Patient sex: M
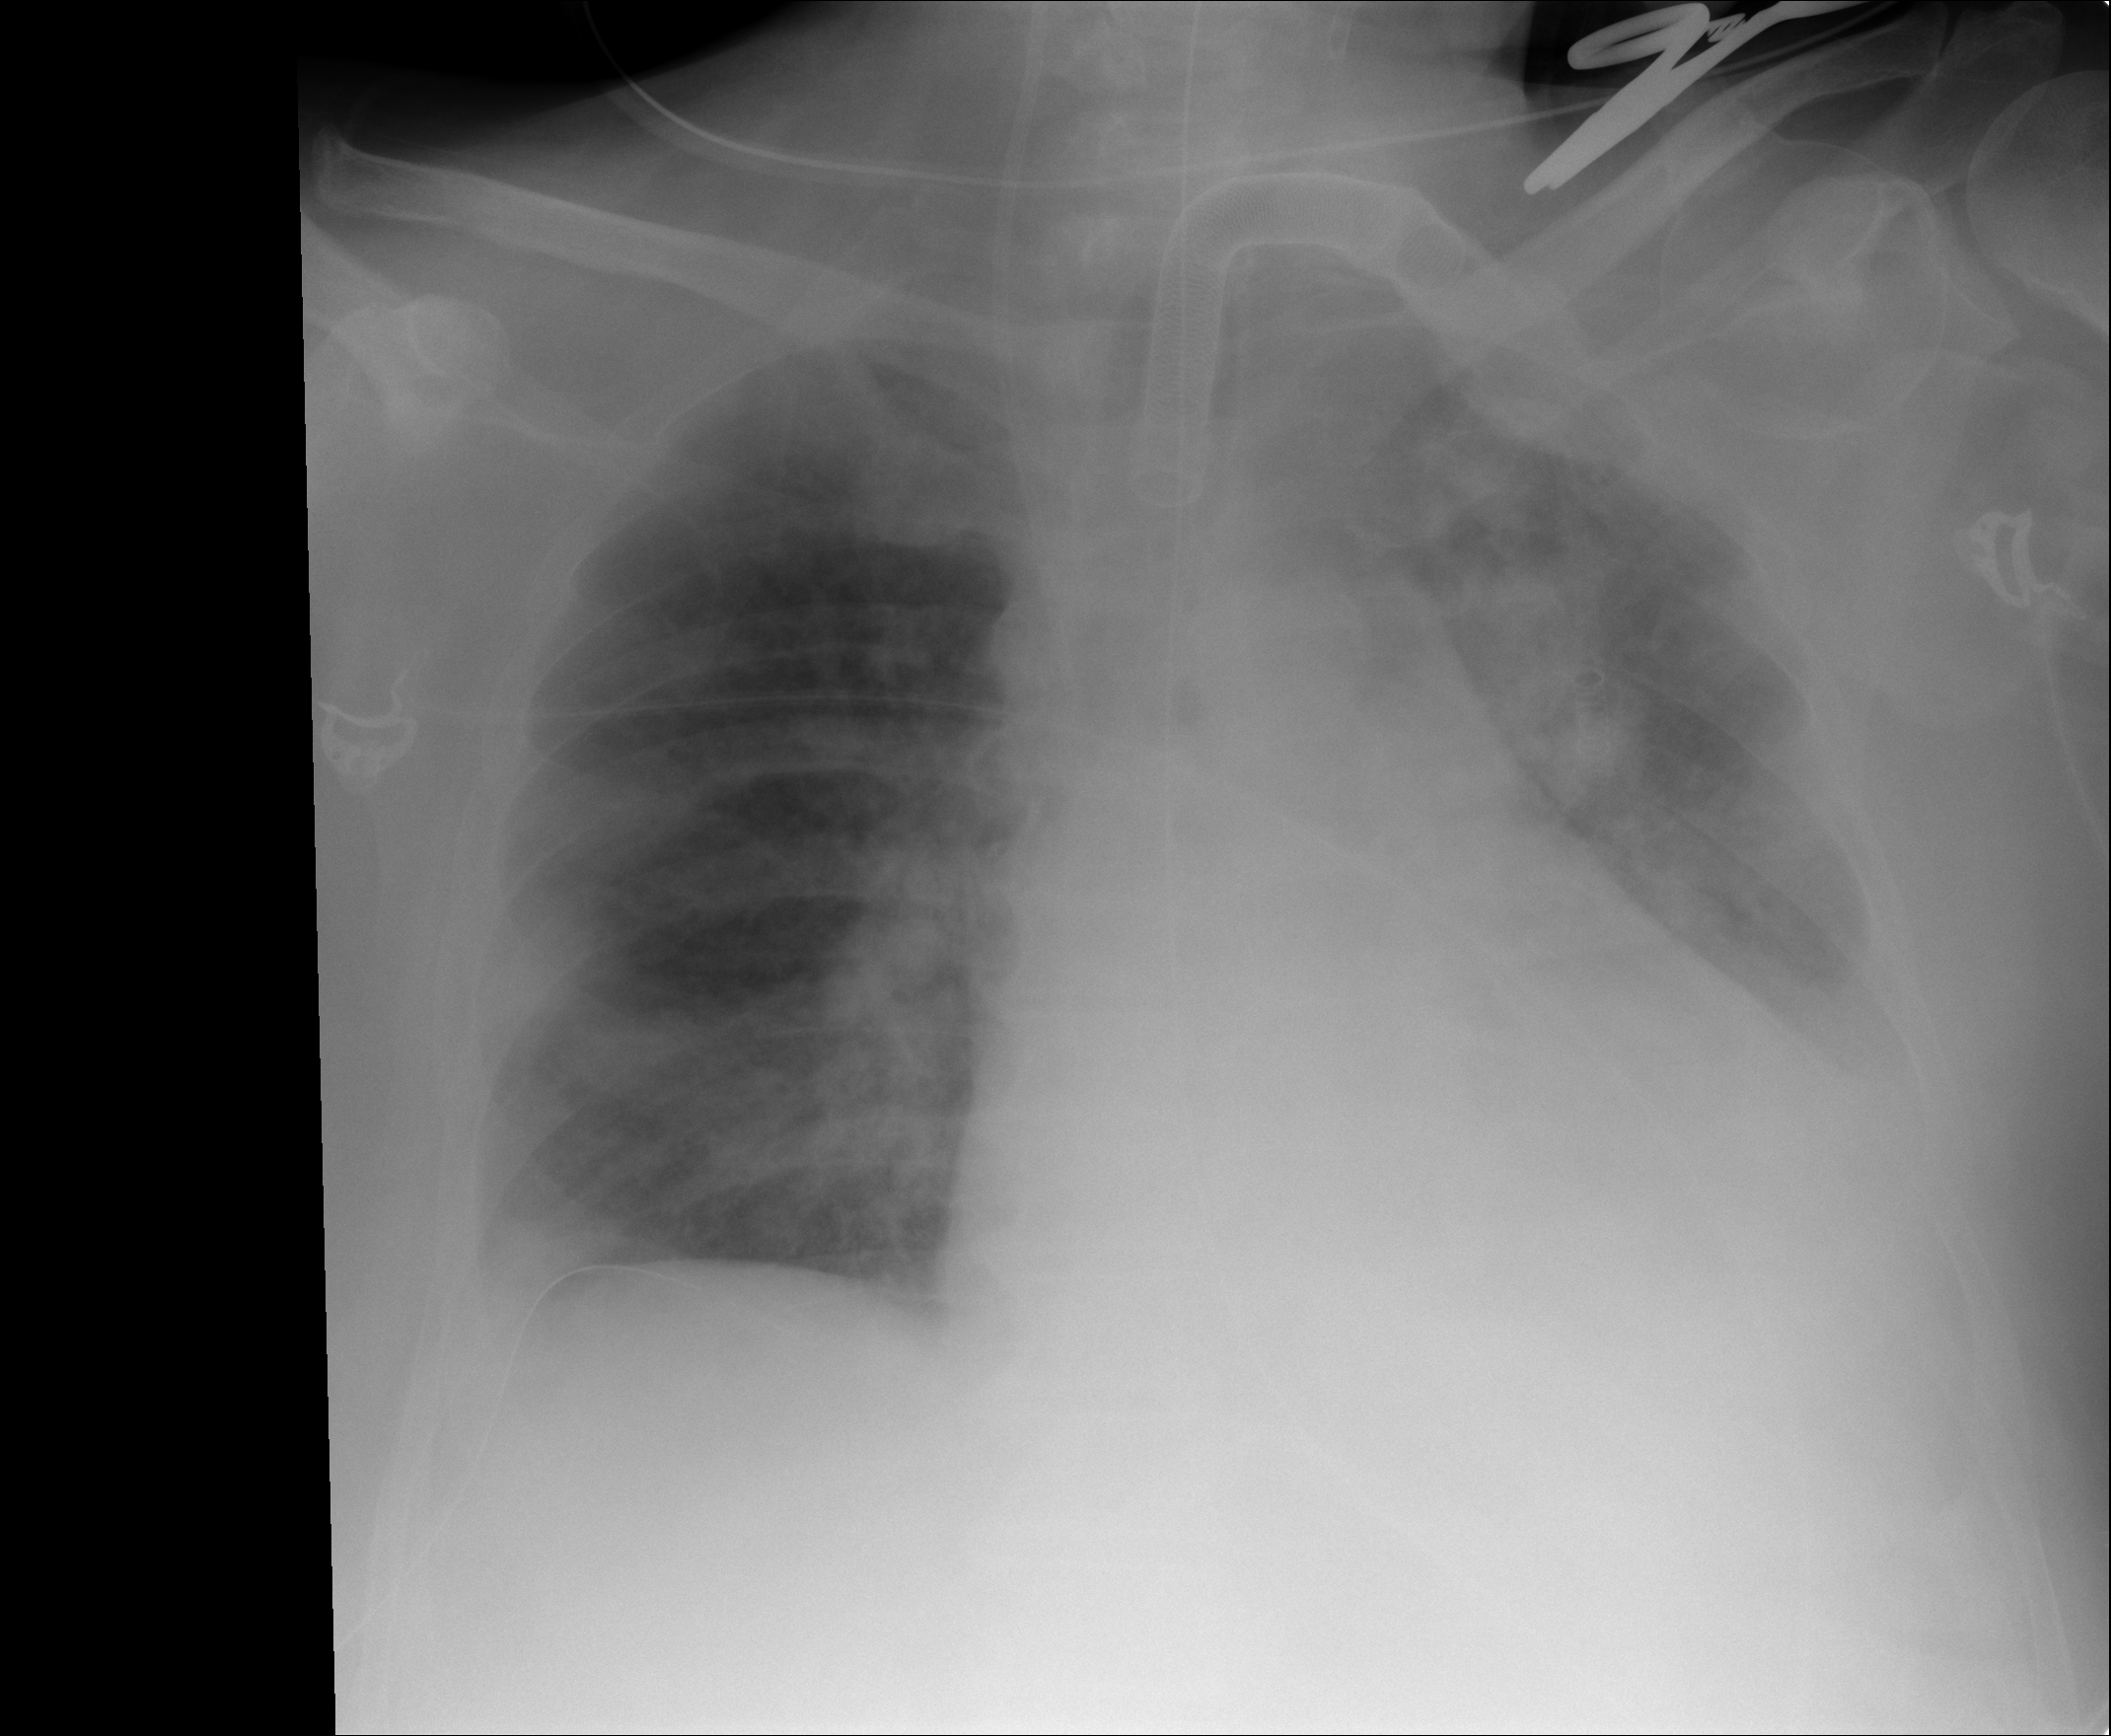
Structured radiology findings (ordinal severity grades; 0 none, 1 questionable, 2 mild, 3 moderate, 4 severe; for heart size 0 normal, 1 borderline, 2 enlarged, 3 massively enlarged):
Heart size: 2
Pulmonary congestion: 3
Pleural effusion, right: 2
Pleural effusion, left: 3
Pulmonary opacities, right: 2
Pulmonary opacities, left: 2
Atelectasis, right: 2
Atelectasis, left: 2